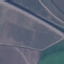
Label: Highway